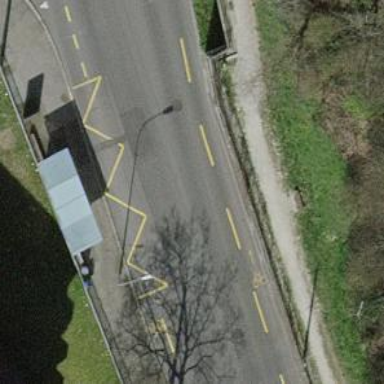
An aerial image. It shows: Residential road with asphalt surface. It has designated cycle lane and trolley wires.